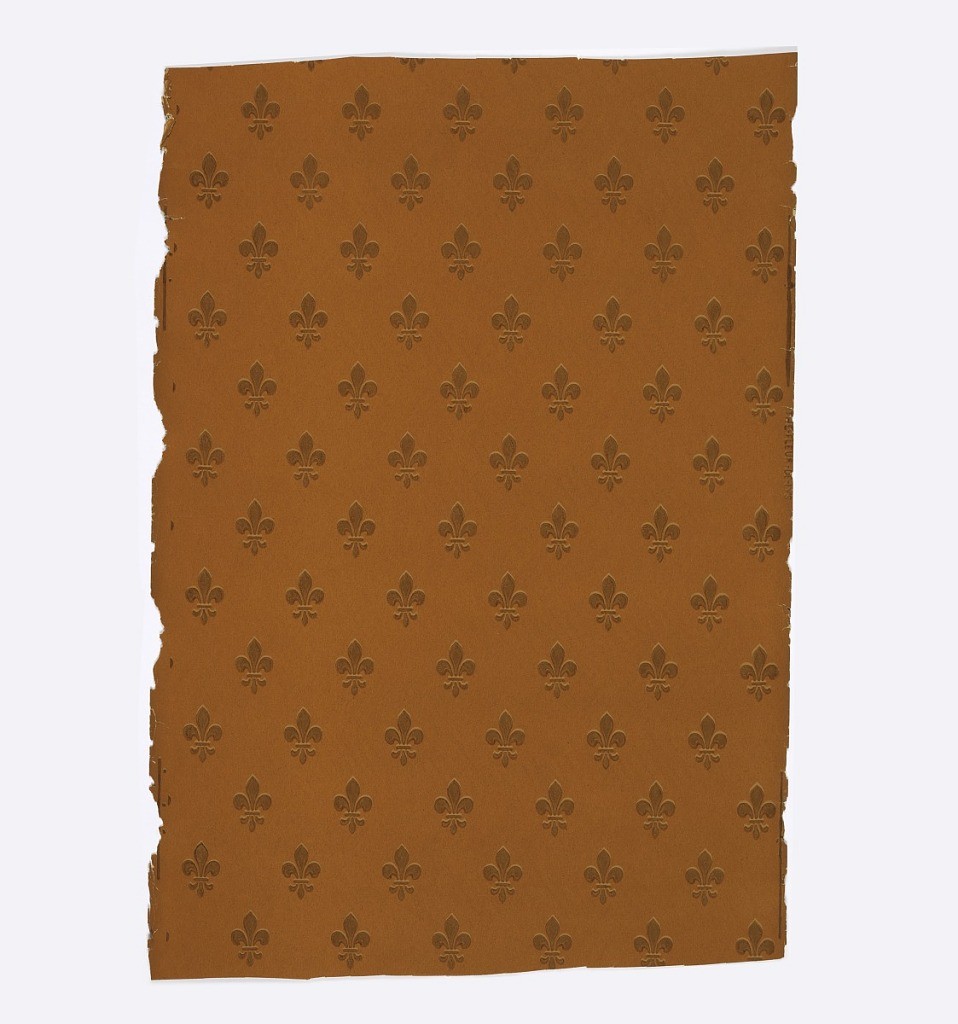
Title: The Fleur-de-Lys
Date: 1875
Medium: Block-printed paper
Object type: Sidewall
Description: Diapered with fleur-de-lis, printed in orange, brown and mustard.